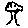
Label: tree